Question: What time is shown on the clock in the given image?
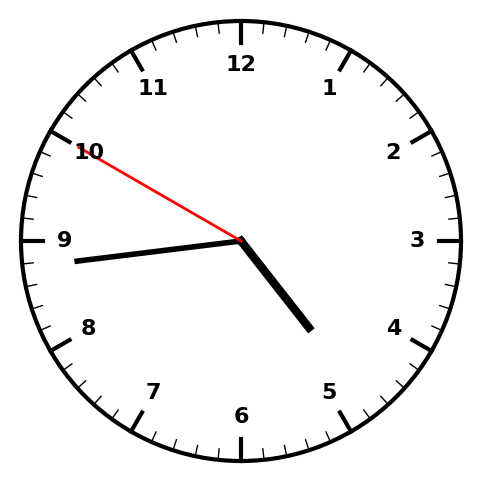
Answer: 04:43:50